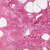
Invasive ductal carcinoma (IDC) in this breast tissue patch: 0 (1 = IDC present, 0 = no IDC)